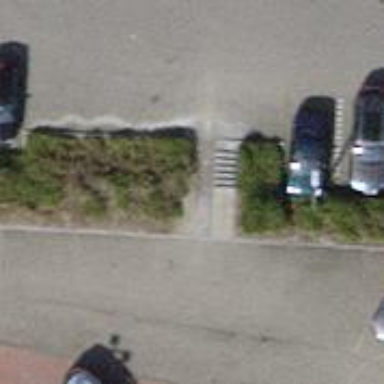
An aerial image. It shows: Road with steps.